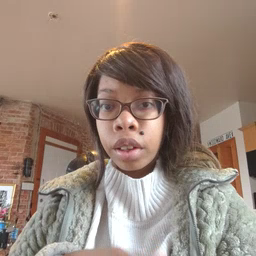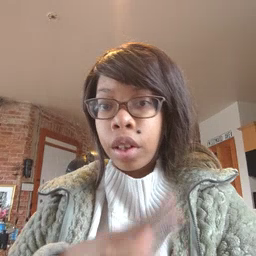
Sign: mouth